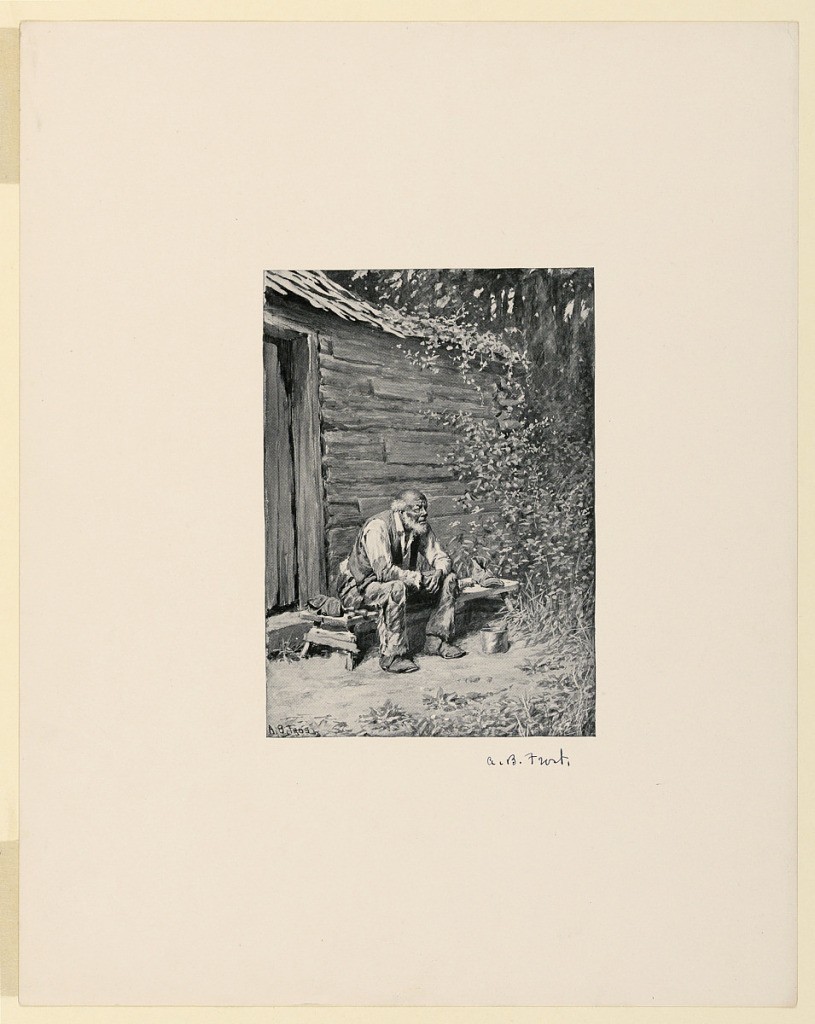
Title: Uncle Remus at the Door of His Cabin
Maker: Arthur Burdett Frost, American, 1851–1928
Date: ca. 1895
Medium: Ink on paper
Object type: Print
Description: Trial proof for illustration. Uncle Remus is seen seated on a rough bench beside the door of his cabin.